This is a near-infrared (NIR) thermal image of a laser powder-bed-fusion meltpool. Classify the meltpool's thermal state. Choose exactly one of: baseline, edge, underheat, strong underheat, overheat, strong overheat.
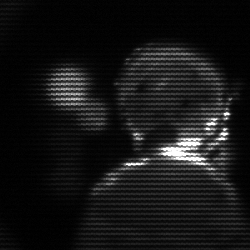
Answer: baseline